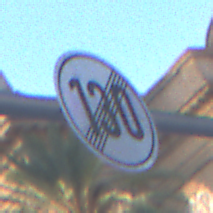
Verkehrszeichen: EndeGeschwindigkeit130
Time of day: SunriseSunset
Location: Outdoor (Urban)
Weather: PartlyCloudy
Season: NotSpecified
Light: Natural